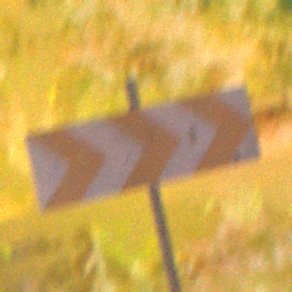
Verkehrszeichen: RichtungstafelnInKurvenGrossLinks
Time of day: Night
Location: Outdoor (Nature)
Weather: Clear
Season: NotSpecified
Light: Natural